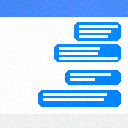
Screen state: on